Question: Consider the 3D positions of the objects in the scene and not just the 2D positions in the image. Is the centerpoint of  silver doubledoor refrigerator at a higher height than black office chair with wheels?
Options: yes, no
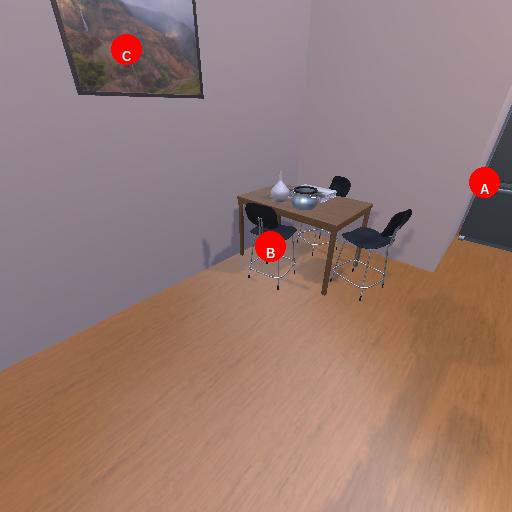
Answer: yes